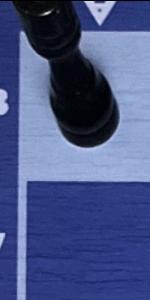
Label: Empty